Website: lowes
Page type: review-order
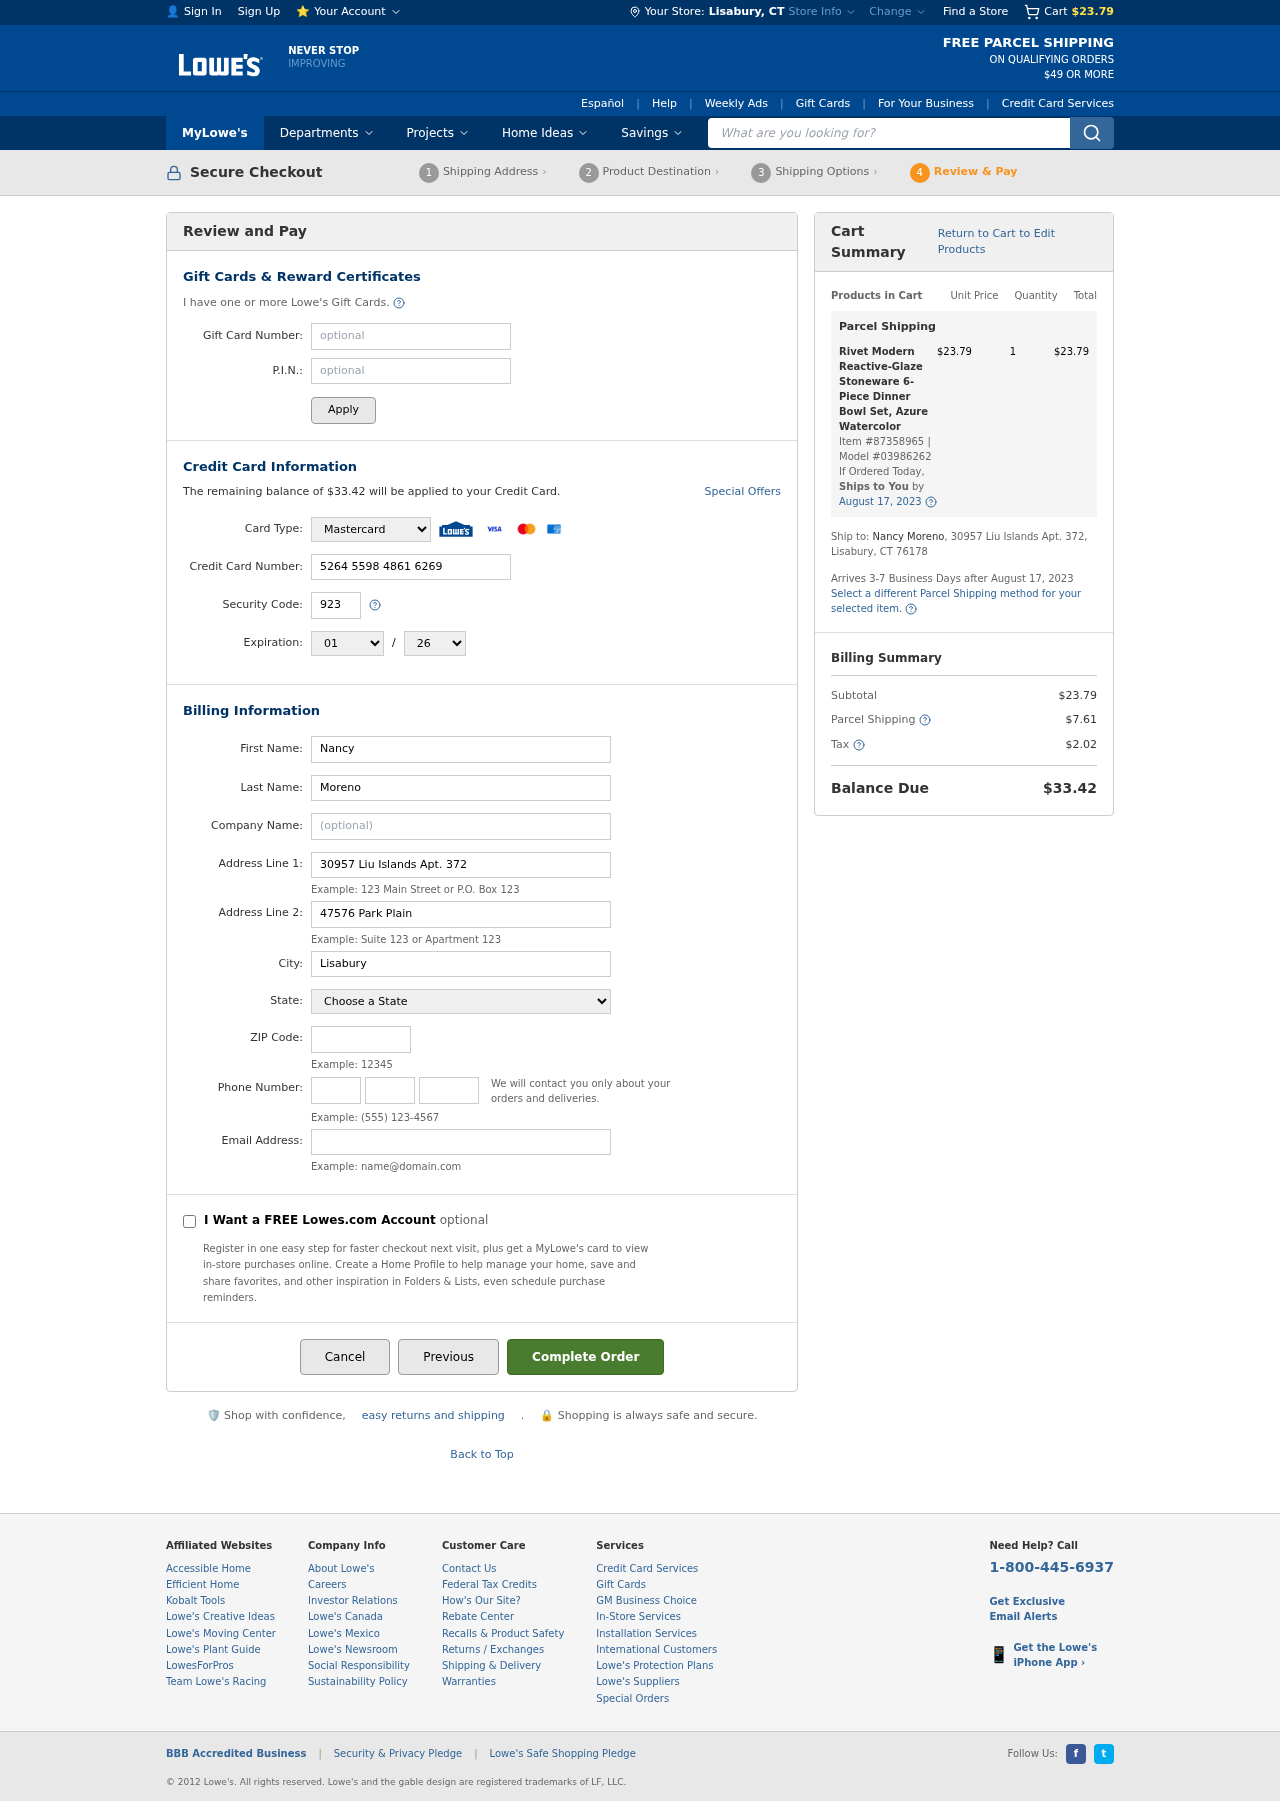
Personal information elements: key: PII_CARD_CVV
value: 923
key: PII_CARD_EXPIRY_MONTH
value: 01
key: PII_CARD_EXPIRY_YEAR
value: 26
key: PII_CARD_NUMBER
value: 5264 5598 4861 6269
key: PII_CARD_TYPE
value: Mastercard
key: PII_CITY
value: Lisabury
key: PII_CITY_STATE
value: Lisabury, CT
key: PII_EMAIL
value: nancy_moreno@yahoo.com
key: PII_FIRSTNAME
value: Nancy
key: PII_LASTNAME
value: Moreno
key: PII_PHONE_AREA
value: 309
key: PII_PHONE_PREFIX
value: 843
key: PII_PHONE_SUFFIX
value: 8331
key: PII_POSTCODE
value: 76178
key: PII_STATE
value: Connecticut
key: PII_STREET
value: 30957 Liu Islands Apt. 372
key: PII_STREET2
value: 30957 Liu Islands Apt. 372
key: PII_STREET2
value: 47576 Park Plain
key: PII_FULLNAME2
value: Nancy Moreno
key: PII_CITY_STATE_ZIP2
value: Lisabury, CT 76178
Product elements: key: PRODUCT1_NAME
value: Rivet Modern Reactive-Glaze Stoneware 6-Piece Dinner Bowl Set, Azure Watercolor
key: PRODUCT1_PRICE
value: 23.79
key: PRODUCT1_QUANTITY
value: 1
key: PRODUCT1_ITEM_NUMBER
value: Item #87358965
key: PRODUCT1_MODEL_NUMBER
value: Model #03986262
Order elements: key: ORDER_SUBTOTAL
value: $23.79
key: ORDER_BALANCE_DUE
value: $33.42
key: ORDER_SHIPPING_DATE
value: August 17, 2023
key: ORDER_ITEM_TOTAL
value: $23.79
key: ORDER_SHIPPING_DATE2
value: August 17, 2023
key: ORDER_SHIPPING_COST
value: $7.61
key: ORDER_TAX
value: $2.02
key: ORDER_TOTAL
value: $33.42
Search elements: key: HEADER_SEARCH
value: What are you looking for?